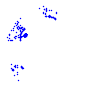
Particle: electron